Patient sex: M
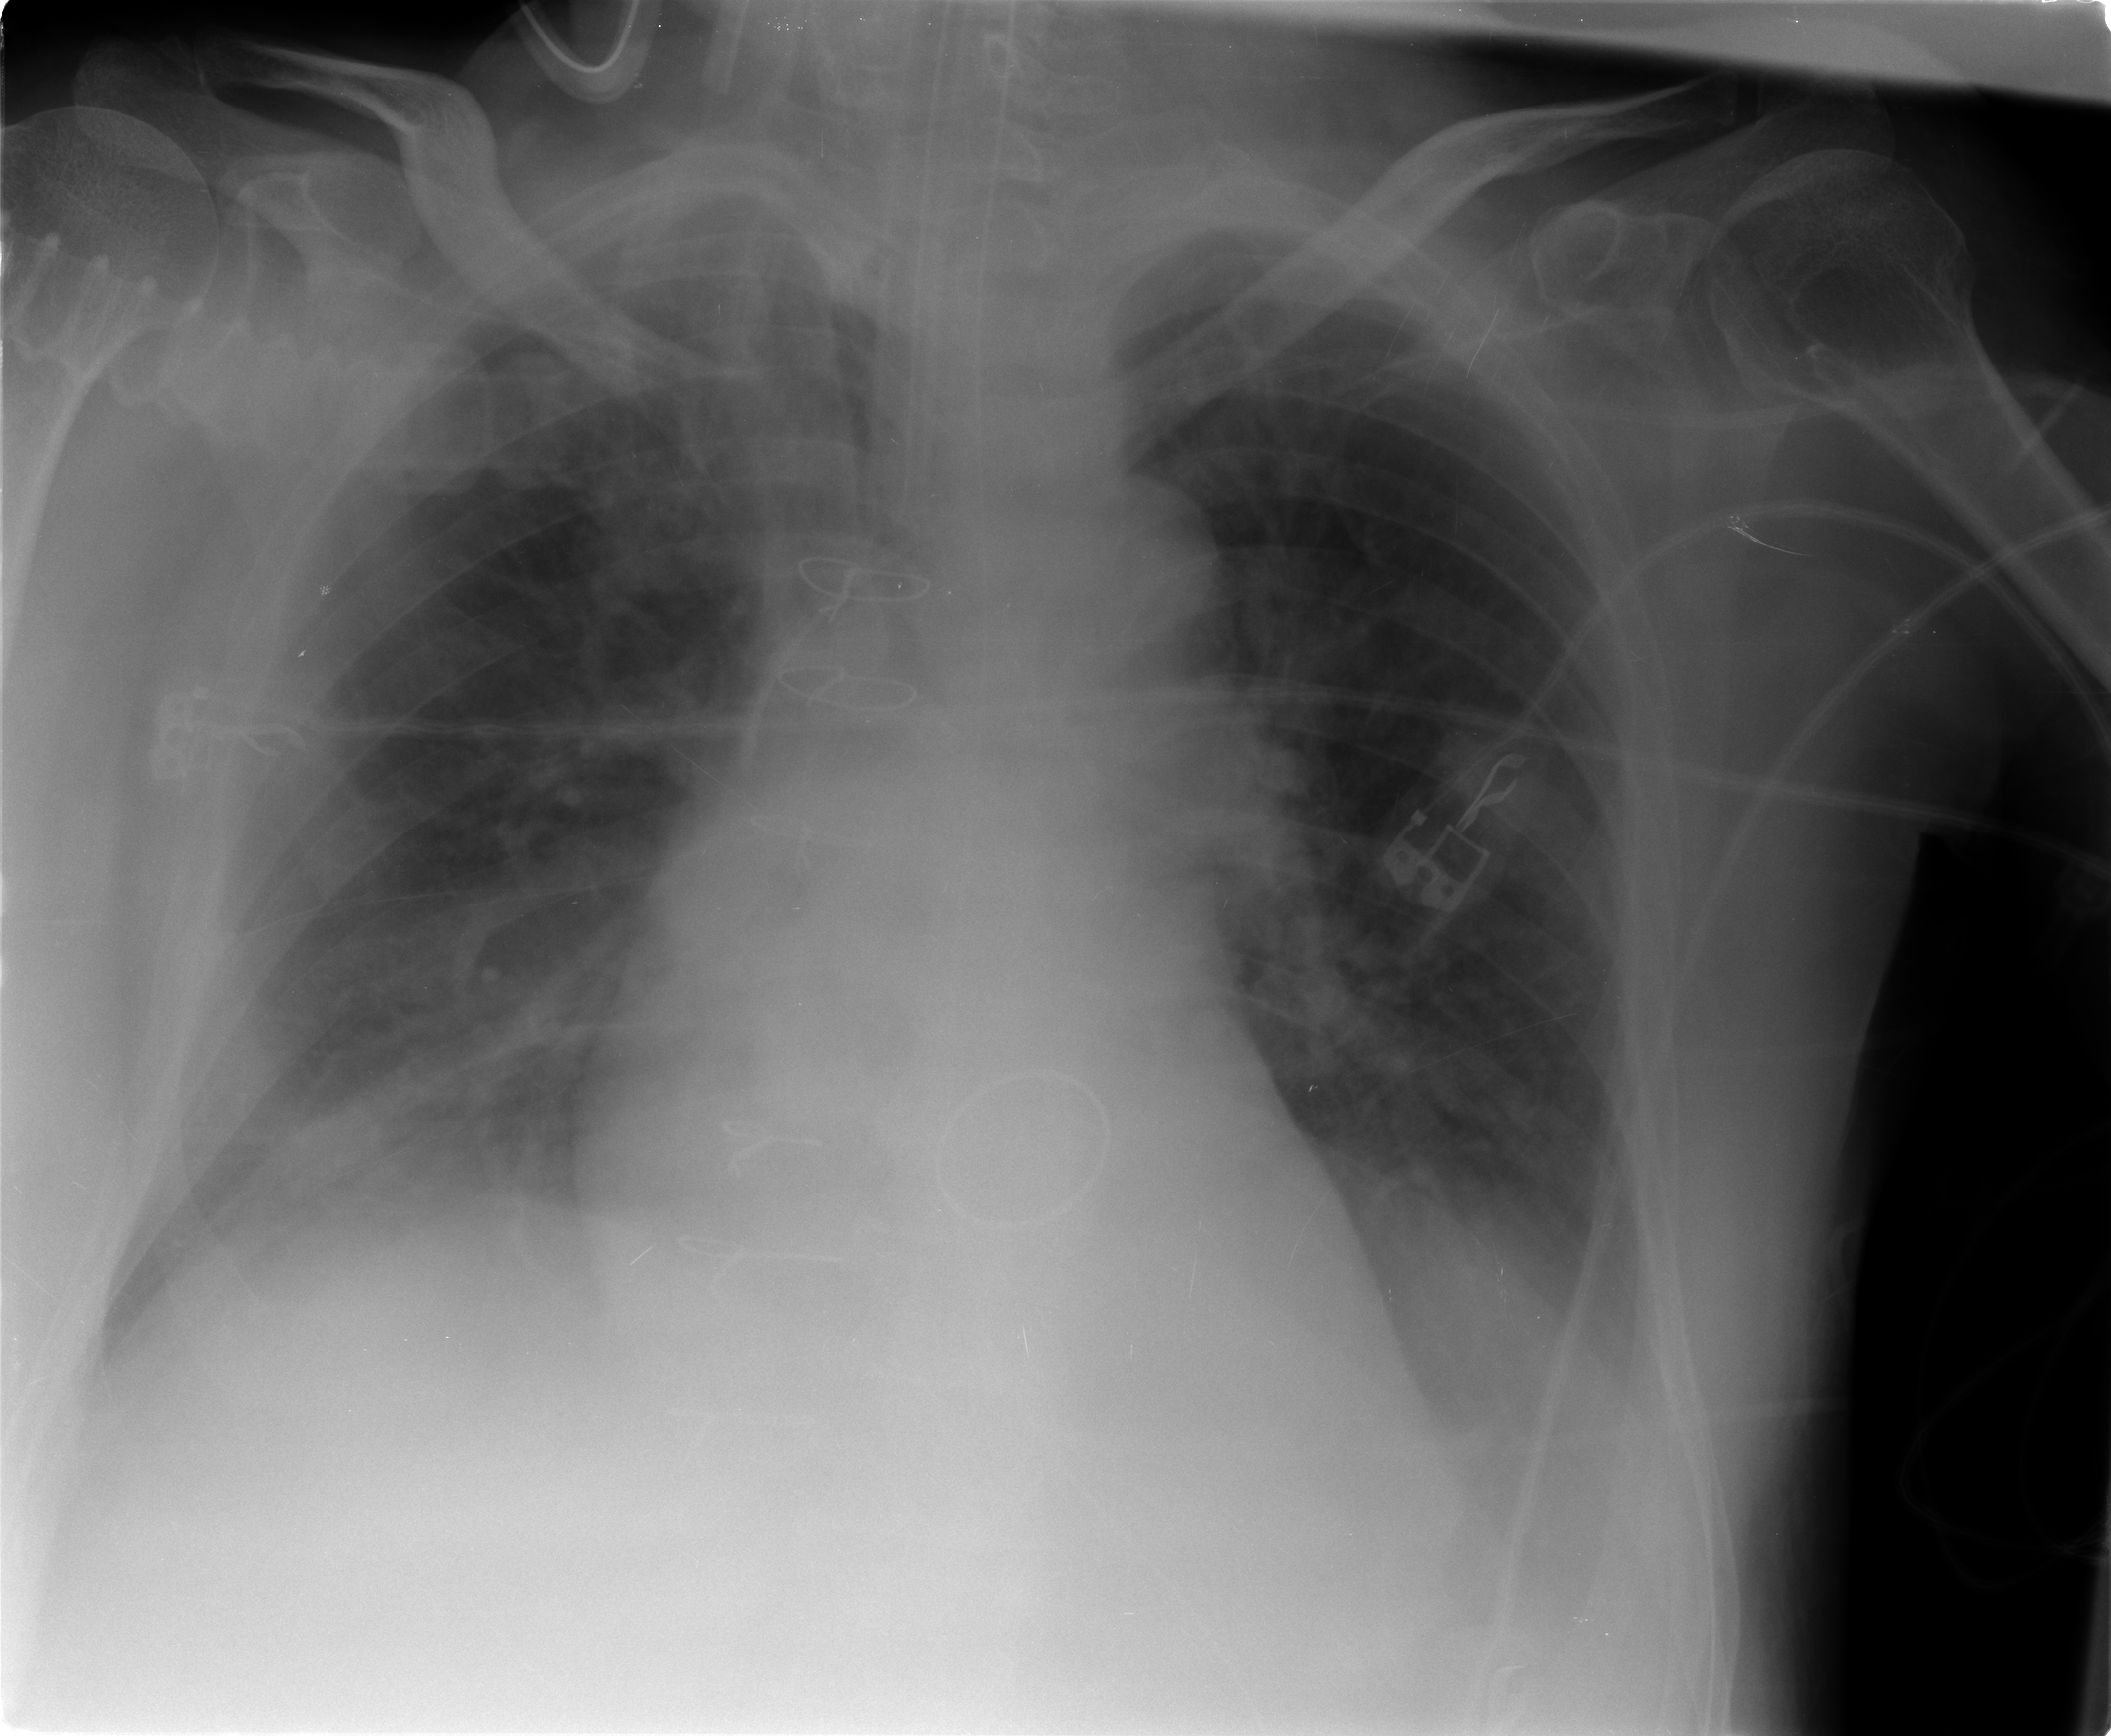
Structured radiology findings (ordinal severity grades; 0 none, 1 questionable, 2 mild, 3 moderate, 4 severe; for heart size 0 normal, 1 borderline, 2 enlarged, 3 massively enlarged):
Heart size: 1
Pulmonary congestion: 2
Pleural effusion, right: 1
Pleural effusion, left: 2
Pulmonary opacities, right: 0
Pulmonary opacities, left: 0
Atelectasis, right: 2
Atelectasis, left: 2